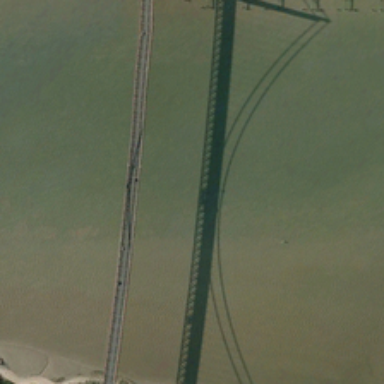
A bridge is over a green river .